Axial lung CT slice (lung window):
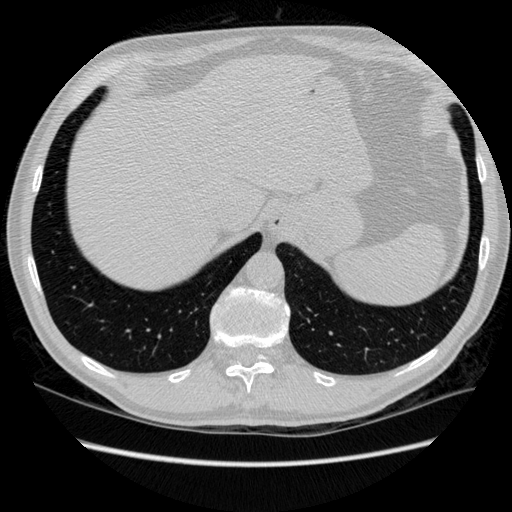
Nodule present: no